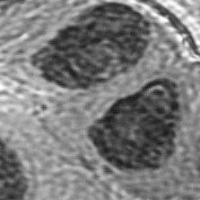
Label: telophase